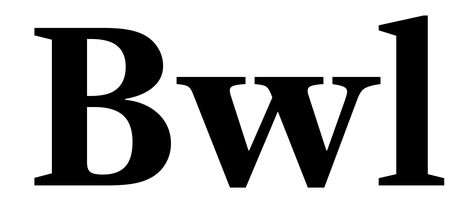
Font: LibreCaslonText_Bold